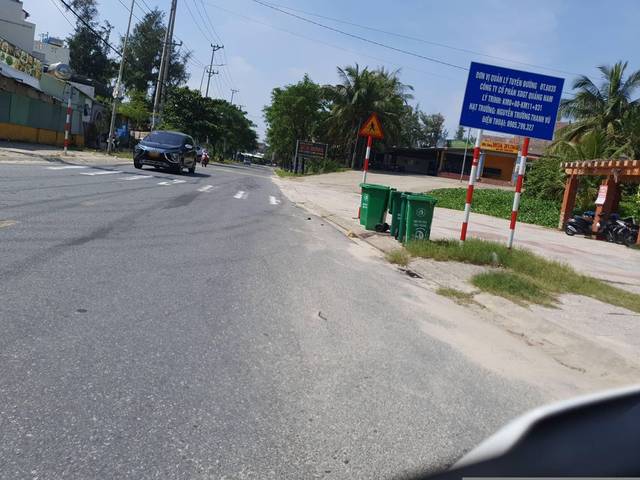
Region: Vietnam
Coordinates: 15.898, 108.366